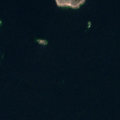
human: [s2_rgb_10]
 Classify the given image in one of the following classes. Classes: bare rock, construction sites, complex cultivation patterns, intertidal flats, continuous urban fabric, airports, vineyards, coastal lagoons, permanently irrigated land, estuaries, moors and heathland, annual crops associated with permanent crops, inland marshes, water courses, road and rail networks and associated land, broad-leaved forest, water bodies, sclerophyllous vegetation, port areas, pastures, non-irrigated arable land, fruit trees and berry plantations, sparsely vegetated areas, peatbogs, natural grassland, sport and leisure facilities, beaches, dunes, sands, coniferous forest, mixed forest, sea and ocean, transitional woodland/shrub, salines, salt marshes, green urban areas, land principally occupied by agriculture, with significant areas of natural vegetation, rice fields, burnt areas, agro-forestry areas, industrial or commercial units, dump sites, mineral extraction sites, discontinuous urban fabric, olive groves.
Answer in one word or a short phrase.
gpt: sea and ocean